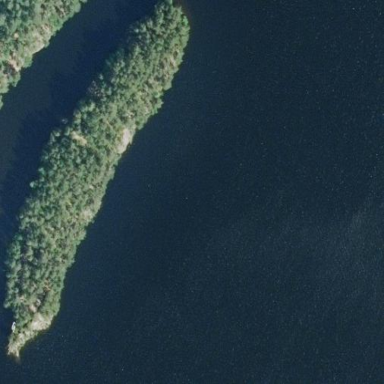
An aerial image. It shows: Islet covered with woodland.